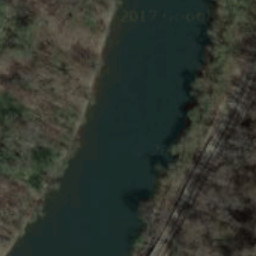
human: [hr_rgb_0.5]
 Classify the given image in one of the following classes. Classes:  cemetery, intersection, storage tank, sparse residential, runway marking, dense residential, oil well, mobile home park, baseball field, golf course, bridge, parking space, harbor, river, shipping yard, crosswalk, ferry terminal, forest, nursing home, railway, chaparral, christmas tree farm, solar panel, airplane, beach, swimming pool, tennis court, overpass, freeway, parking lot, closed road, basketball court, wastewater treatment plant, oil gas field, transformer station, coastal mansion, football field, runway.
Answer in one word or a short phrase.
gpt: river